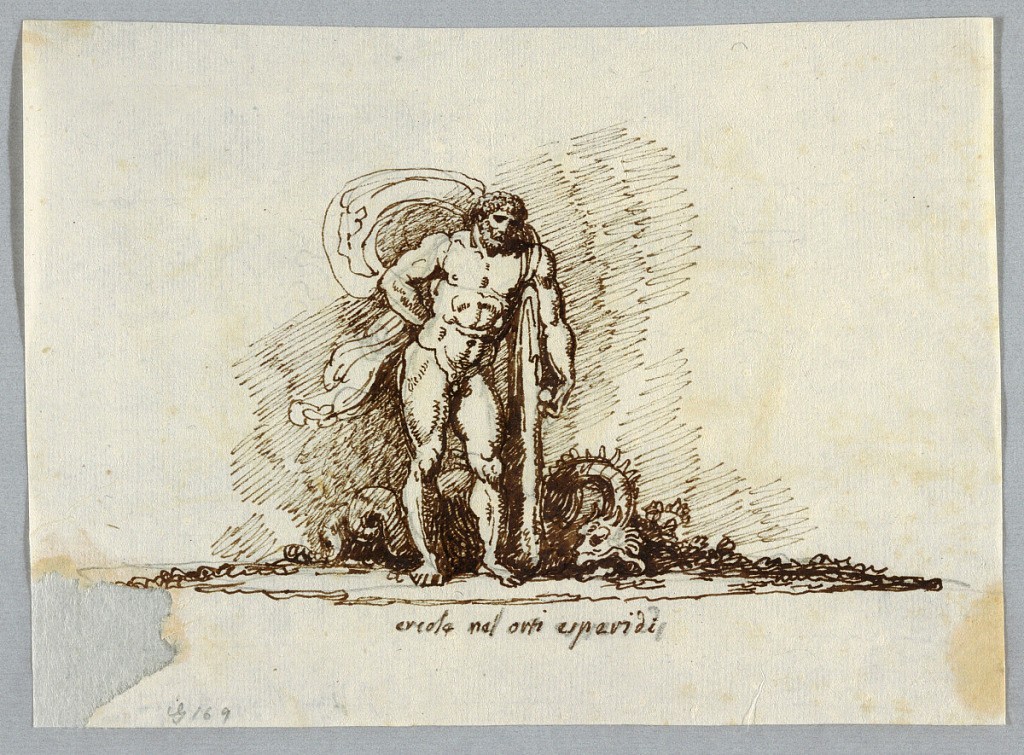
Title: Hercules in the Garden of the Hesperides
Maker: Felice Giani, Italian, 1758–1823
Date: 1805
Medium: Pen and brown ink over traces of graphite on cream laid paper
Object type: Drawing
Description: Hercules shown resting in pose of Hercules Farnese. Dead dragon lies behind him.